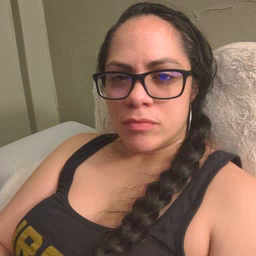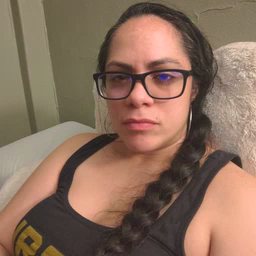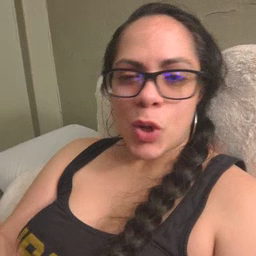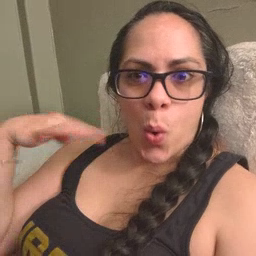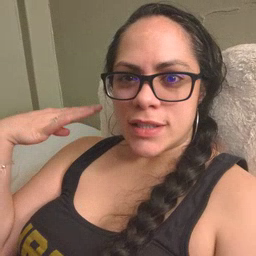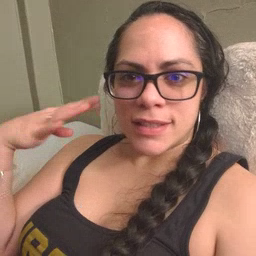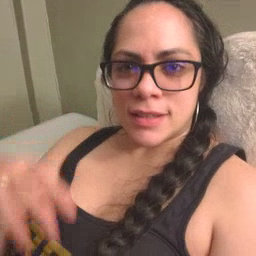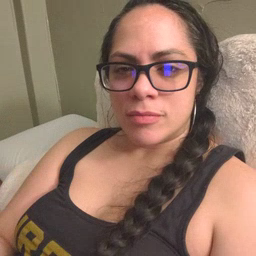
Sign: noisy